Interaction volume radius: 5 \u00c5
Interaction volume height: 10 \u00c5
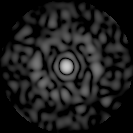
Disorder parameter: 0.8551